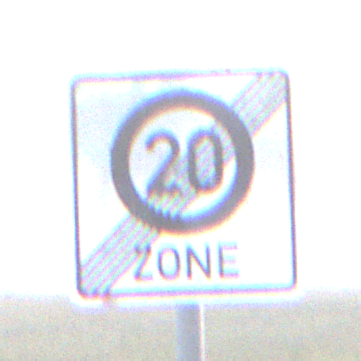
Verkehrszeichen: EndeZone20
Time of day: SunriseSunset
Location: Outdoor (Nature)
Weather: Overcast
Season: NotSpecified
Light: Natural